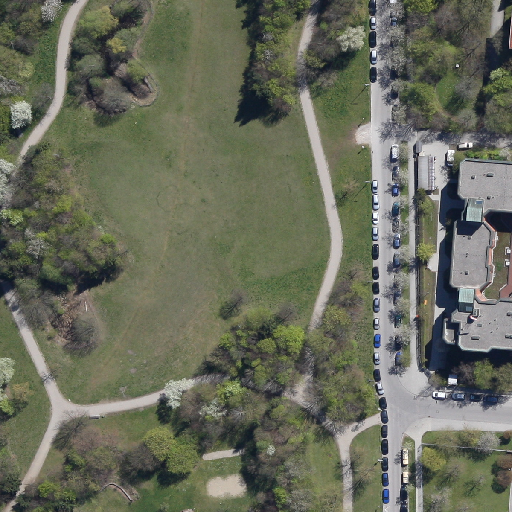
Referring expression: building along the road